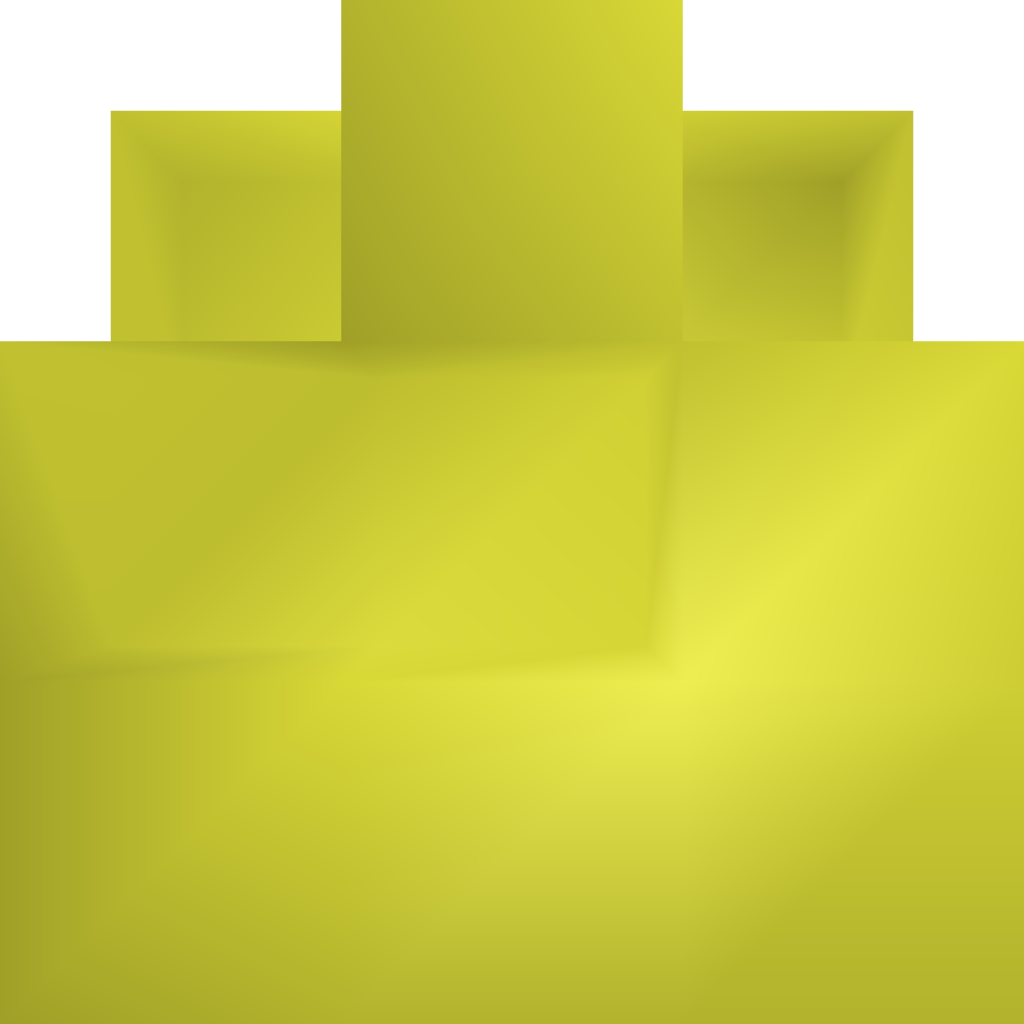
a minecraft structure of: Nether Reactor Light Piece bad low quality